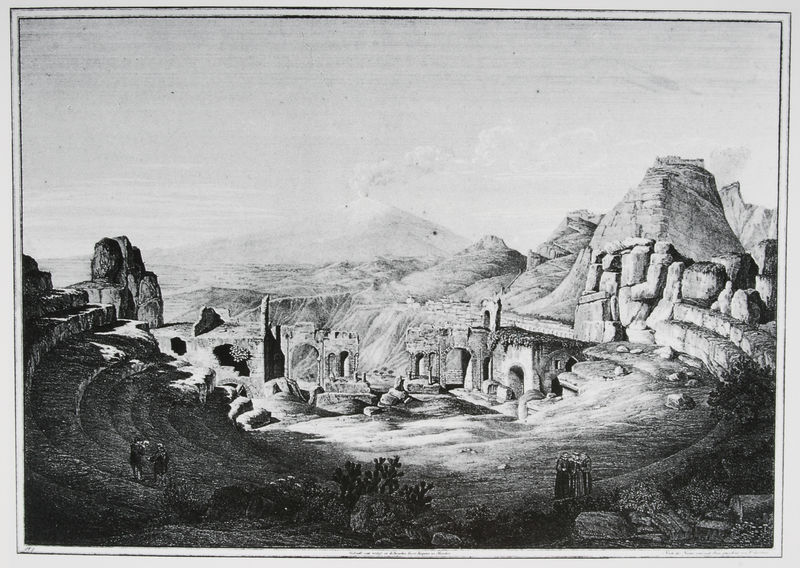
Titel: Reste des Theaters in Taormina
Künstler: Friedrich von Gärtner
Standort: München
Institution: Architekturmuseum der Technischen Universität
Schlagwörter: berg, felsen, gestein, gruppe, himmel, schatten, weiß, landschaft, menschen, grau, hintergrund, licht, schwarz, terasse, zeichnung, gebäude, weg, leute, architektur, rahmen, stein, steine, erde, hügel, strauch, büsche, rauch, sonne, sträucher, bühne, pflanze, pflanzen, theater, anhöhe, rund, aussicht, sitze, ansicht, bogen, italien, studie, tribüne, zuschauer, abhang, berge, fels, gebirge, hang, mauer, grafik, graphik, böschung, romantik, treppe, durchgang, stufen, zinnen, arena, ränge, bögen, reste, ruine, antike, vulkan, lichtung, druck, lithographie, stich, schwarzweiß, höhlen, ruinen, reihen, halbrund, reise, griechenland, siedlung, kupferstich, tribünen, rennaissance, verschüttet, verfallen, römisch, pompeji, vesuv, monument, sizilien, doppelrahmen, rondell, atrium, kulissen, sitzreihen, skene, amphitheater, masstabsfiguren, ausgrabung, blöcke, überreste, ätna, taormina, monolith, entdeckung, bühnenarchtektur, civita, herculaneum, landscht, stabiae, sizislien